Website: macys
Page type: payment
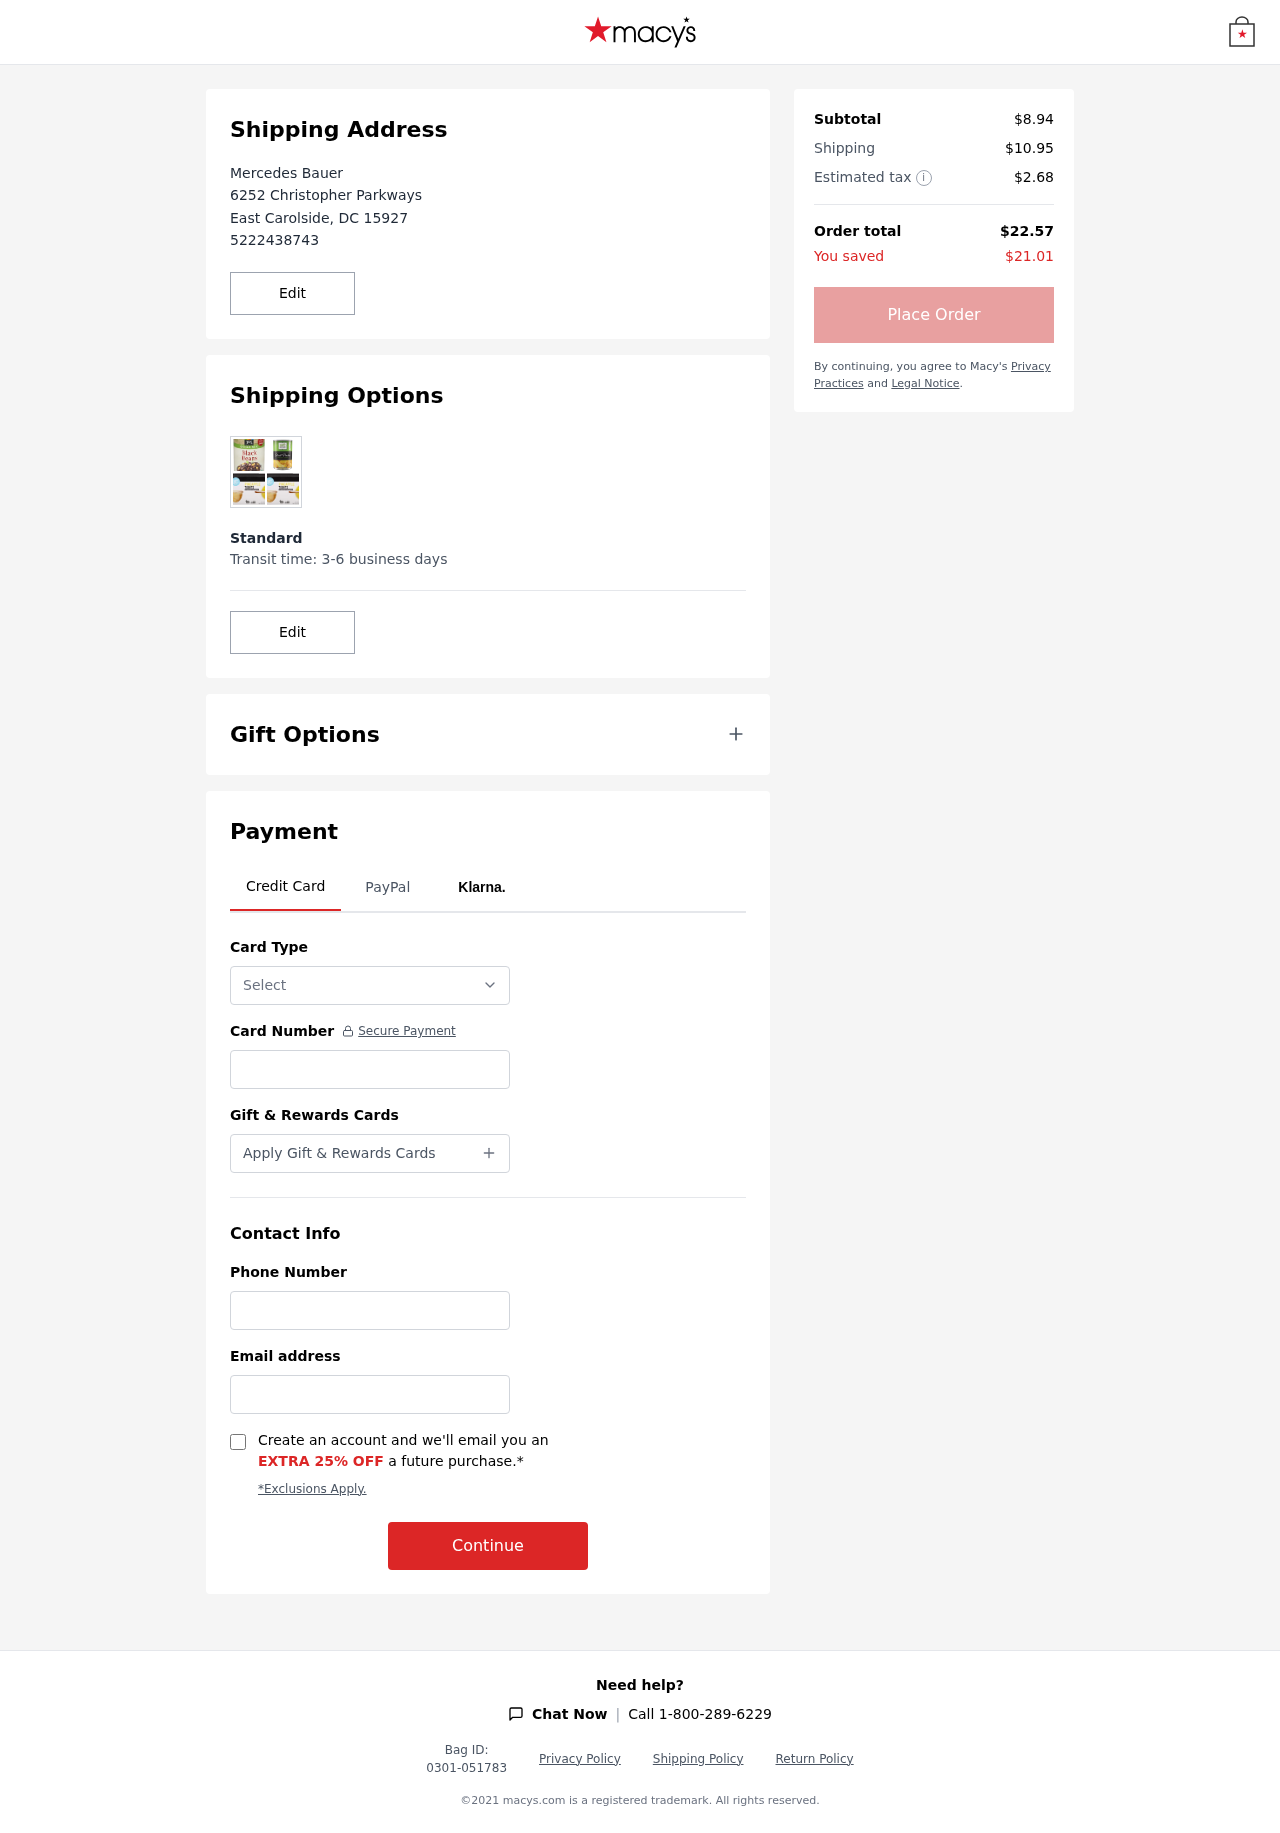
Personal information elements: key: PII_CARD_NUMBER
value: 4296 4289 2961 6934
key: PII_CARD_TYPE
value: Visa
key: PII_CITY
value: East Carolside
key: PII_EMAIL
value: mercedes_bauer@gmail.com
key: PII_FULLNAME
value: Mercedes Bauer
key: PII_PHONE
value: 5222438743
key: PII_POSTCODE
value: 15927
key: PII_STATE_ABBR
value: DC
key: PII_STREET
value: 6252 Christopher Parkways
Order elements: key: ORDER_SUBTOTAL
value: $8.94
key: ORDER_SHIPPING_COST
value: $10.95
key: ORDER_TAX
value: $2.68
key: ORDER_TOTAL
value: $22.57
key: ORDER_SAVINGS
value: $21.01